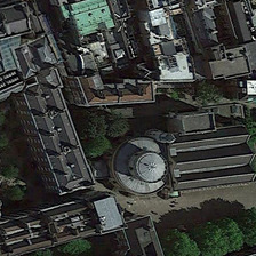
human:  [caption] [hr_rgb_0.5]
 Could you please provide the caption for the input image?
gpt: a bistratal cylindrical church is in the center of many dark structures .

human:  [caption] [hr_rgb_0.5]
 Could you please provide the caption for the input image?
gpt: it is a i shaped church with a white round rouf and three black striped roofs .

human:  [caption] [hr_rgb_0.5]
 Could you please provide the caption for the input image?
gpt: Near some square buildings there is a church with a dome and three long sloping roofs.

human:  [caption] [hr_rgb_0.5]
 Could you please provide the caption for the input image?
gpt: There are three long pillar churches near the round roof and some square buildings.

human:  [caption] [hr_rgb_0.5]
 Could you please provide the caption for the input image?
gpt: There is a church with a round roof and three long roofs planted near some square buildings.